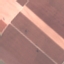
Land use / land cover class: AnnualCrop